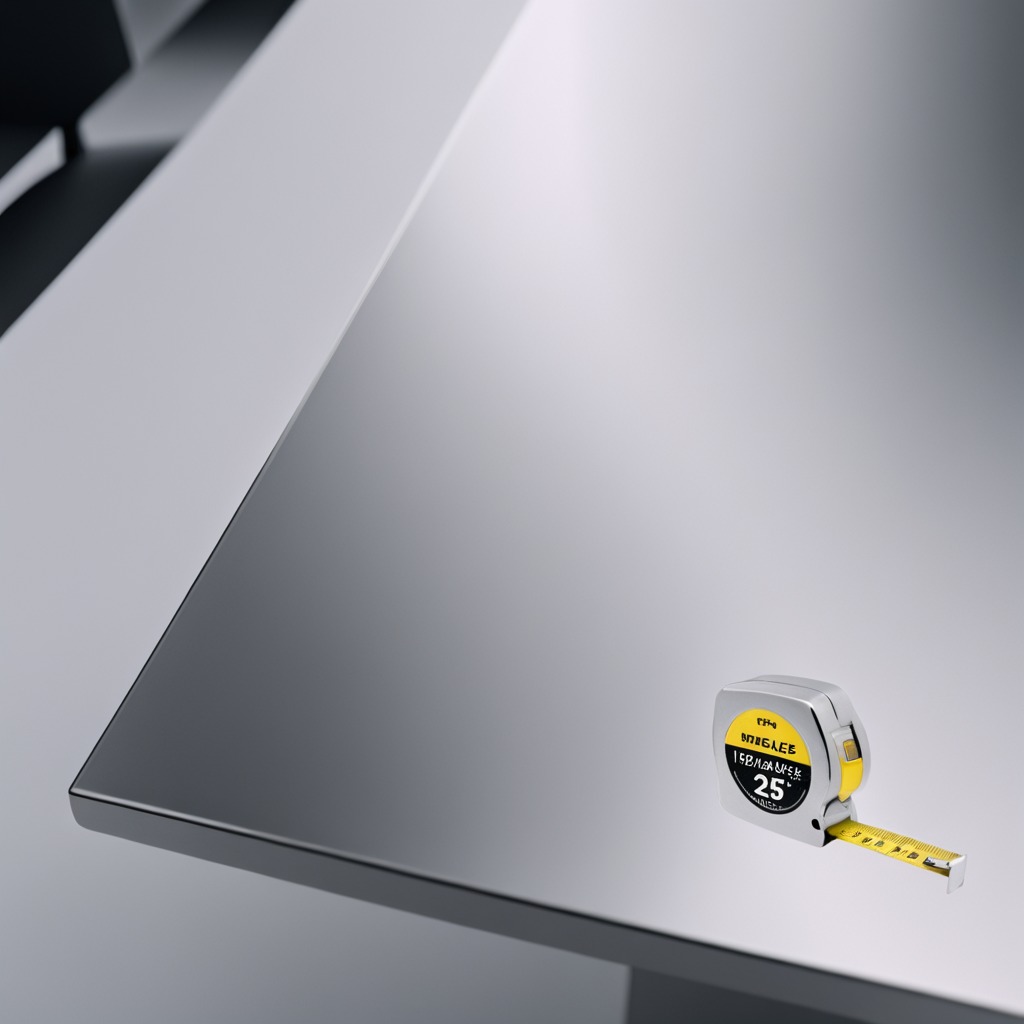
A measuring tape is lying on the stainless steel table in a high-end prototyping lab.